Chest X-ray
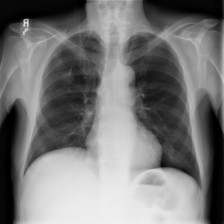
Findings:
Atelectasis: negative
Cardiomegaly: negative
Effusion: negative
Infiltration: positive
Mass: negative
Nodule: positive
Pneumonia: negative
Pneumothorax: negative
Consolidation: negative
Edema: negative
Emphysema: negative
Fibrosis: negative
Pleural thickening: negative
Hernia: negative